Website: bh-photo
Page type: address-validator
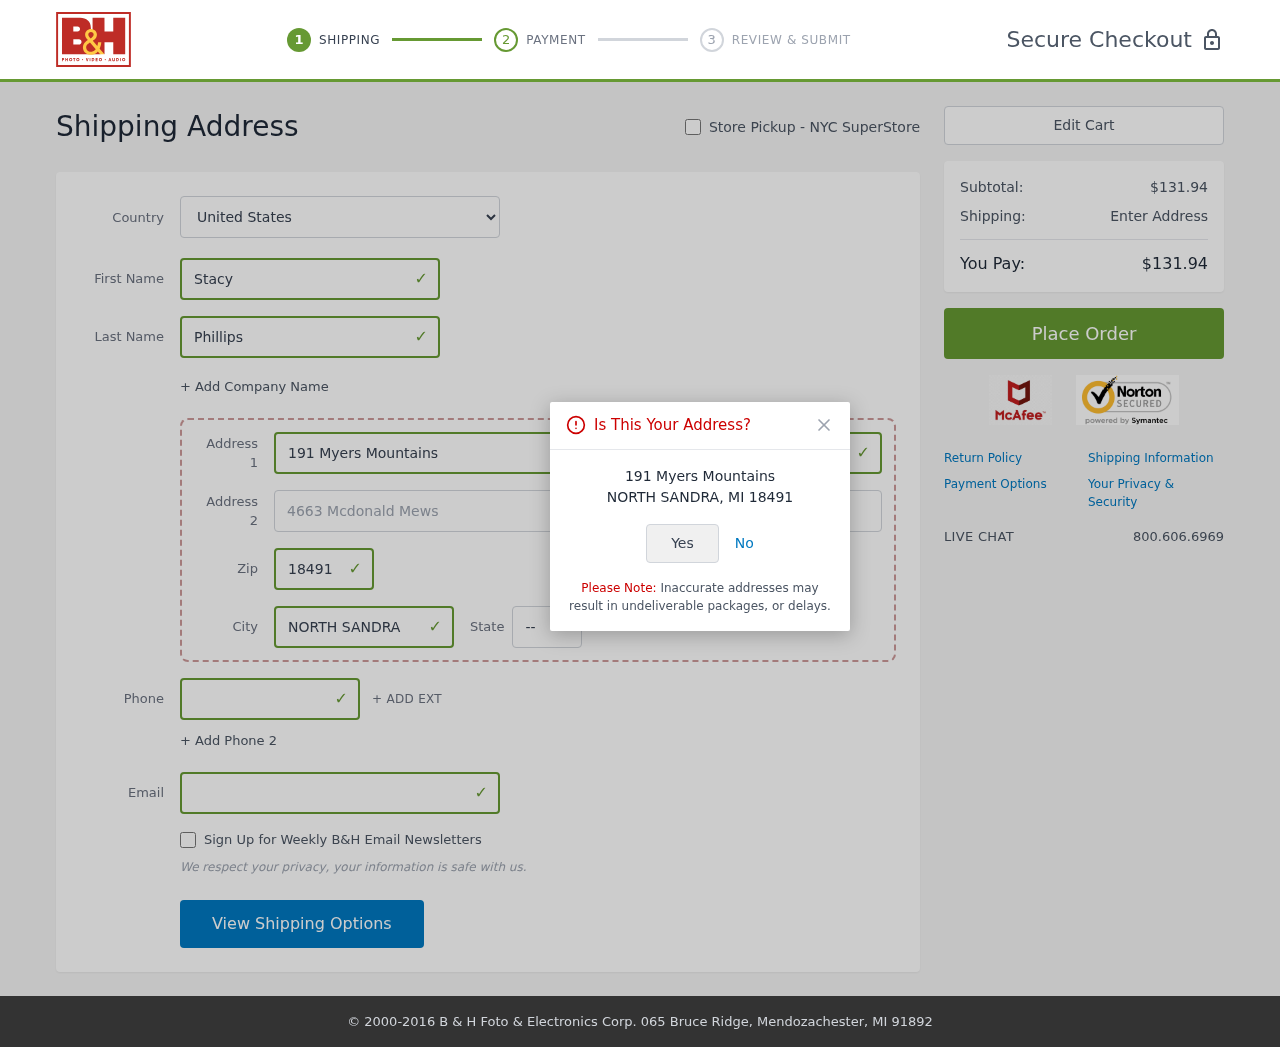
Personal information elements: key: PII_CITY
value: North Sandra
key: PII_COUNTRY
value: United States
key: PII_EMAIL
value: stacy_phillips@hotmail.com
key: PII_FIRSTNAME
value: Stacy
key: PII_LASTNAME
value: Phillips
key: PII_PHONE
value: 6586225152
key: PII_POSTCODE
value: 18491
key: PII_STATE_ABBR
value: MI
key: PII_STREET
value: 191 Myers Mountains
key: PII_STREET2
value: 4663 Mcdonald Mews
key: PII_CITY_CONFIRM
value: NORTH SANDRA
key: PII_POSTCODE_FULL
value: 18491
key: PII_POSTCODE_NUMERIC
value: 18491
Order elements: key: ORDER_SUBTOTAL
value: $131.94
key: ORDER_TOTAL
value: $131.94